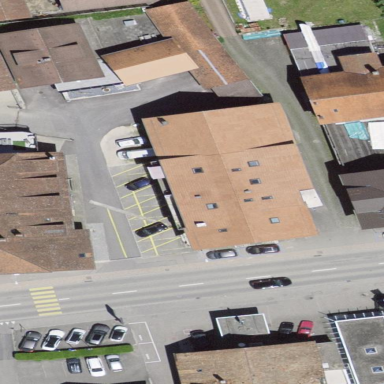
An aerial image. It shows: Residential building.